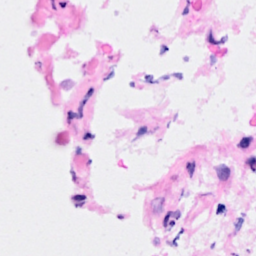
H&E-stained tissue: Breast